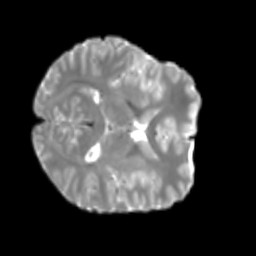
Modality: T2w
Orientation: axial
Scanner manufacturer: siemens
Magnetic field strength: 3 T
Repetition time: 4 s
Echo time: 0.0594 s